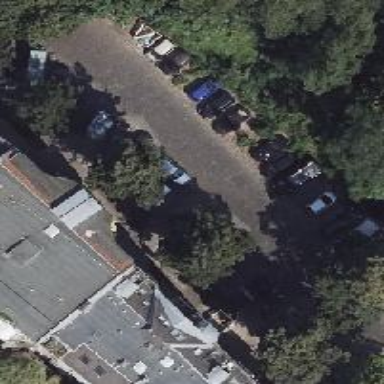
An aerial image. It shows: There is collision protection around obstacle in the parking area.